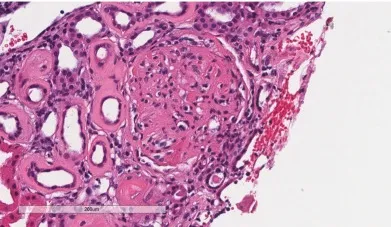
Patient 3. Light microscopy shows an intact glomerulus with prominently thickened capillary walls and segmental mesangial hypercellularity (A). By electron microscopy, there is prominent widening of the subendothelial space by edema, cell debris, and amorphous proteinaceous deposits.
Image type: pathology (h&e)